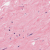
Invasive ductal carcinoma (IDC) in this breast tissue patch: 0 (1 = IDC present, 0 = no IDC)